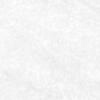
Label: no_change